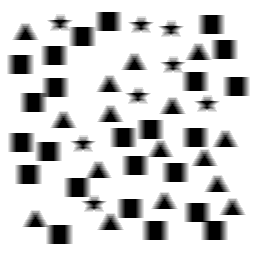
Squares: 24
Triangles: 16
Stars: 8
Total shapes: 48